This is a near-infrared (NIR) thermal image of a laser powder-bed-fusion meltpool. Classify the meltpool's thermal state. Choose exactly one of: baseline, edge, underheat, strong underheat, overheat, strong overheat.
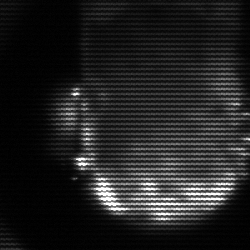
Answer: baseline